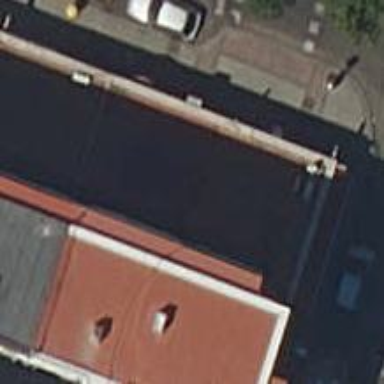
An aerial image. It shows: Bar.